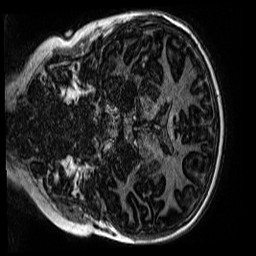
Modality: MP2RAGE
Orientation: coronal
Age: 11
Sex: male
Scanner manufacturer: siemens
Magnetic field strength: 3 T
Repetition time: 4 s
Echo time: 0.00299 s